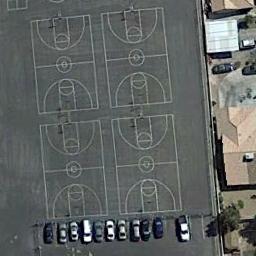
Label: basketball_court